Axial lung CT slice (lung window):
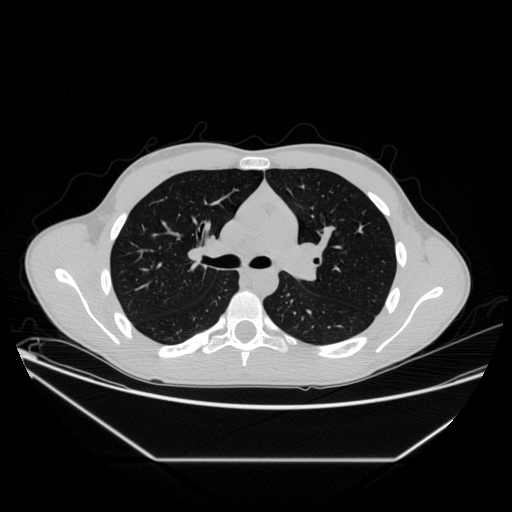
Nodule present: no